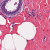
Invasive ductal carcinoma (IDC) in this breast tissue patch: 0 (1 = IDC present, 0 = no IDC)